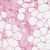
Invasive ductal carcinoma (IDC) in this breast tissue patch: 0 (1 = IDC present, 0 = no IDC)